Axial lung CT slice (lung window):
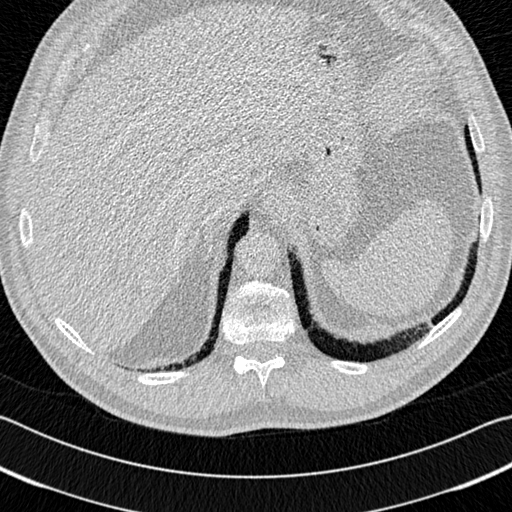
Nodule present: no